Field crop: maize
Growth stage: 1
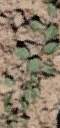
Species: convolvulus